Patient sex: F
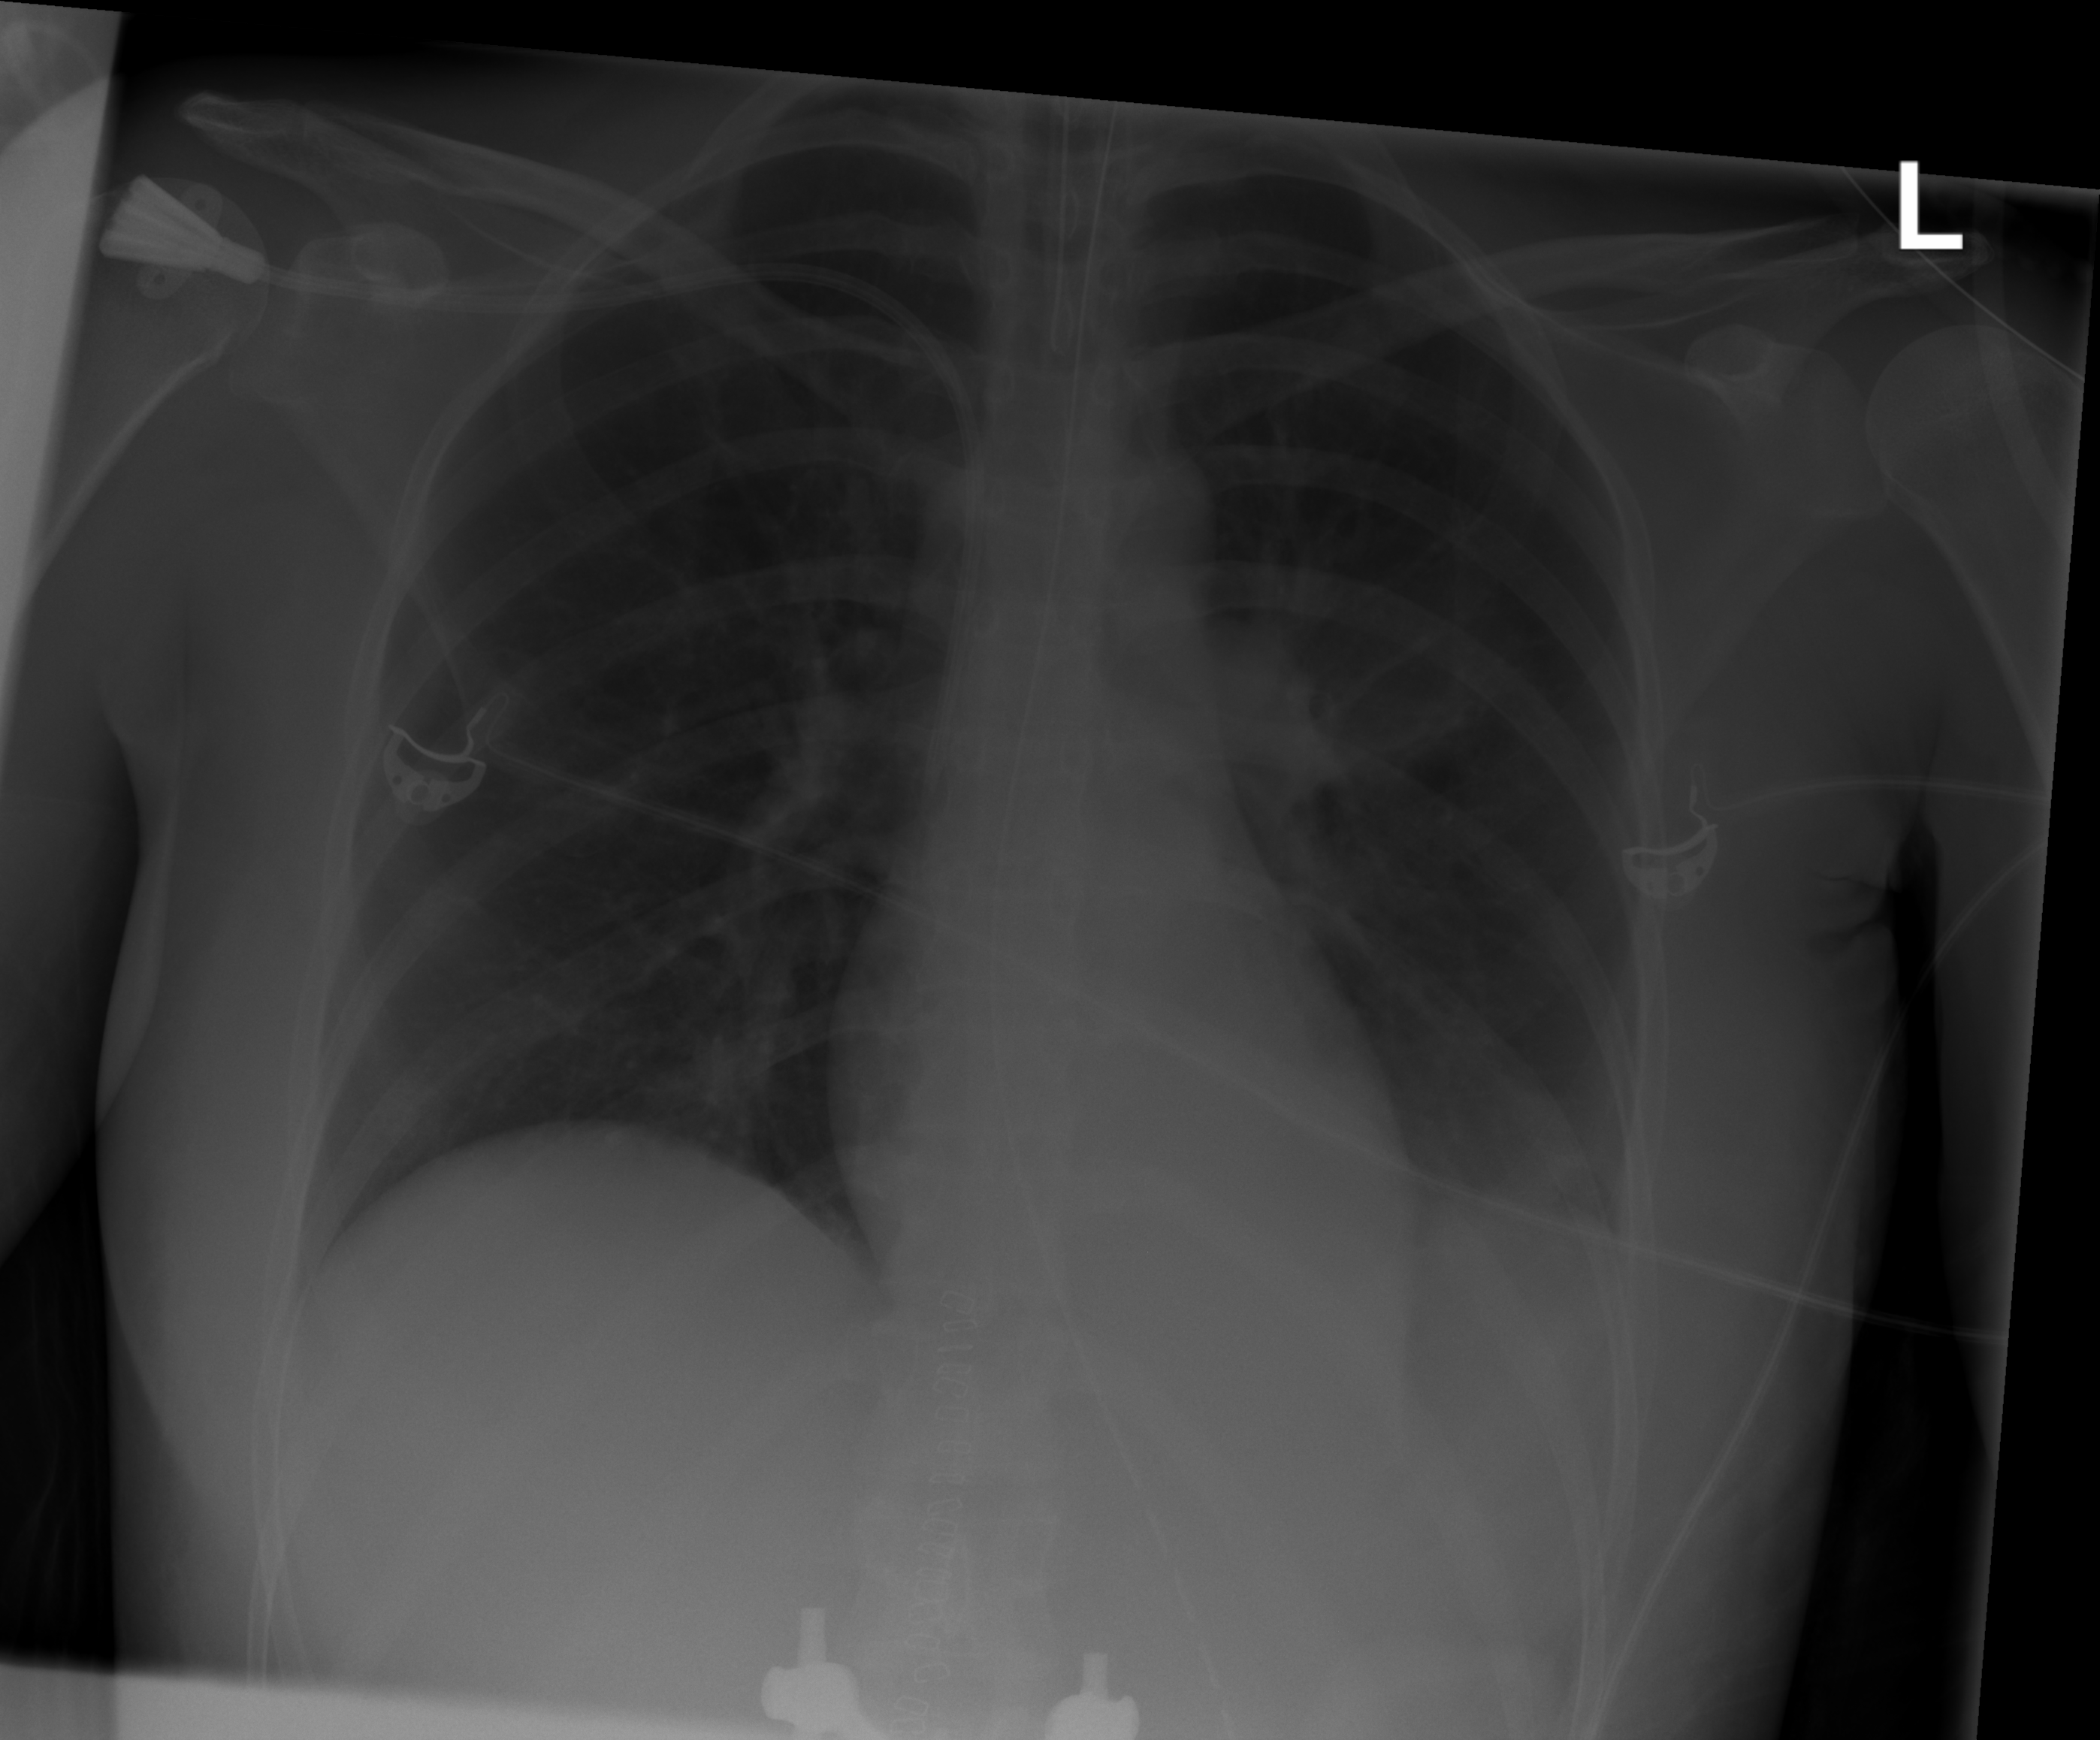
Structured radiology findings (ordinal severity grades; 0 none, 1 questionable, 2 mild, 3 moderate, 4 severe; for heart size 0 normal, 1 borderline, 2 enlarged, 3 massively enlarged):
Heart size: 0
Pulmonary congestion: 0
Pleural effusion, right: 0
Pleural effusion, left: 2
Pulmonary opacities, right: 0
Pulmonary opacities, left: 2
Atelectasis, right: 0
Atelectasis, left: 2